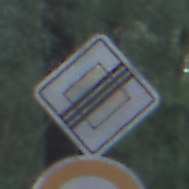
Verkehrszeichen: EndeVorfahrtsstrasse
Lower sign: Ueberholverbot
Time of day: SunriseSunset
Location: Outdoor (Nature)
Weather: NotSpecified
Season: Autumn
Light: Natural